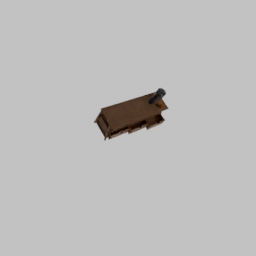
Label: furniture